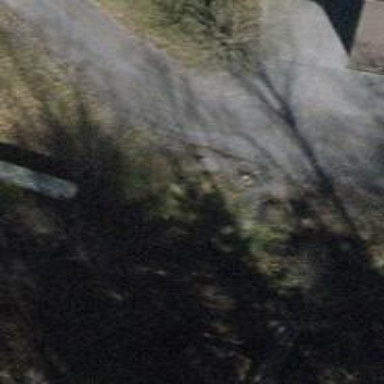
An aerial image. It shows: Path on unpaved surface with bridge.